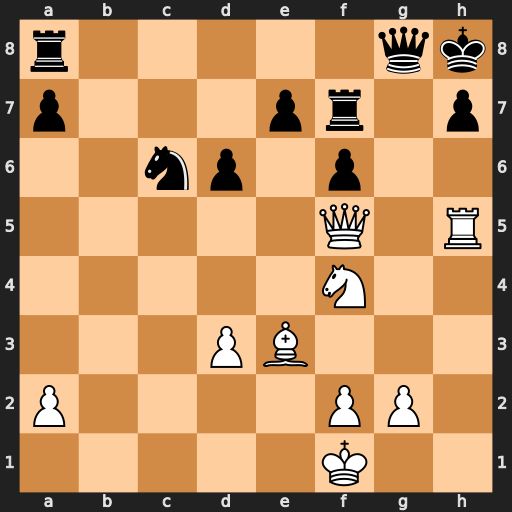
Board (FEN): r5qk/p3pr1p/2np1p2/5Q1R/5N2/3PB3/P4PP1/5K2
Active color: w
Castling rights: -
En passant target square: -
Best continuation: Ng6+ Qxg6 Qxg6